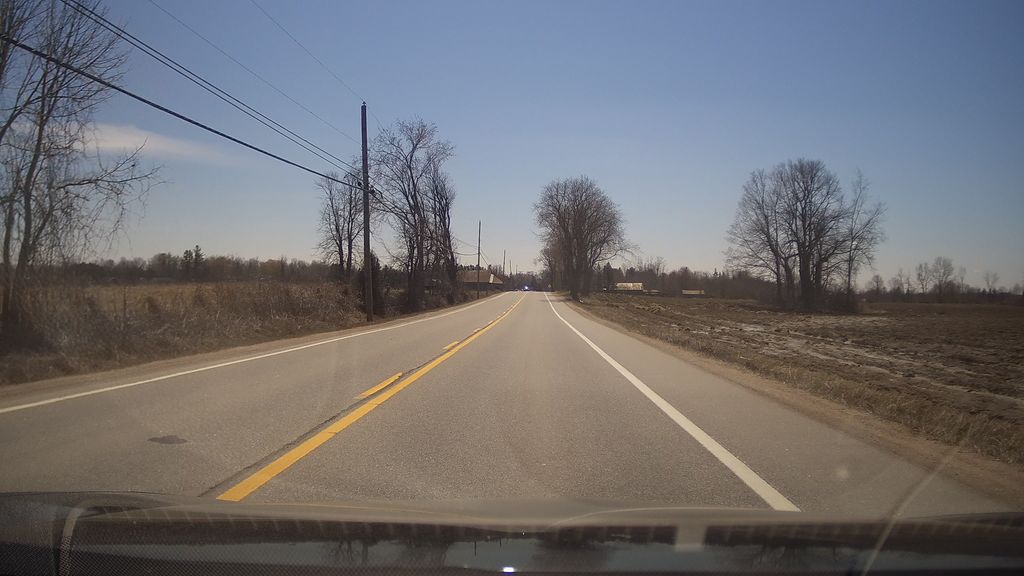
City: ottawa-gatineau